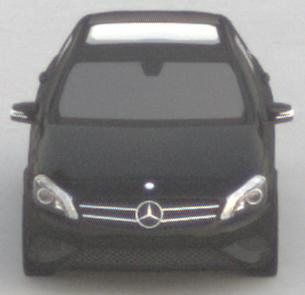
Make: Mercedes-Benz
Model: A 180
Detailed model: A-Class (176)
Model produced from: 2012/09
Model produced until: 2015/07
Doors: 5
Color: black
Road condition: dry road
Daytime: sunrise or sunset
Contrast: low contrast